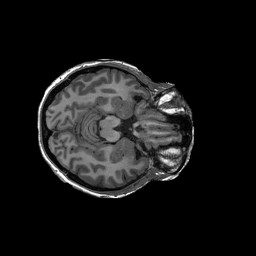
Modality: T1w
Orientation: axial
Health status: ill
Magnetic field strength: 3 T